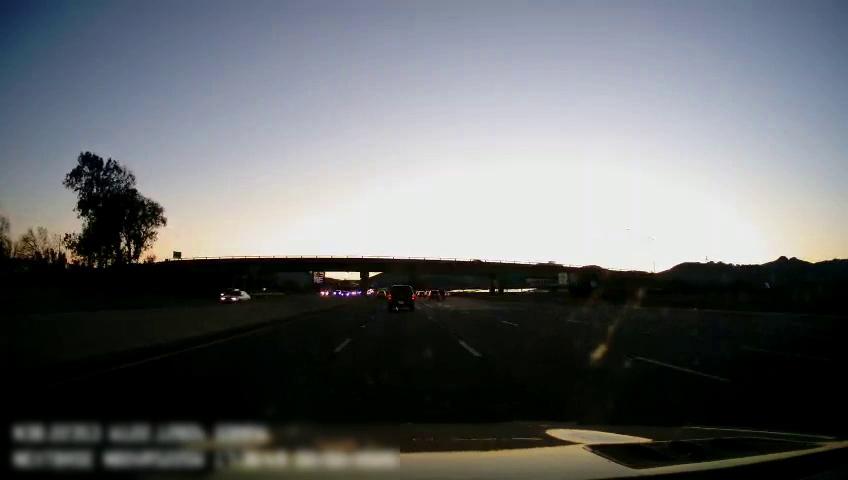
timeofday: Dusk/Dawn/Twilight
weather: Sunny
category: Drivable Space
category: Drivable Space
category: Vehicles | SUV
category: Vehicles | Car
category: Vehicles | Car
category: Vehicles | Car
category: Vehicles | SUV
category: Lanes | Alternate Lane
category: Lanes | Current Lane
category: Lanes | Current Lane
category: Lanes | Alternate Lane
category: Lanes | Alternate Lane